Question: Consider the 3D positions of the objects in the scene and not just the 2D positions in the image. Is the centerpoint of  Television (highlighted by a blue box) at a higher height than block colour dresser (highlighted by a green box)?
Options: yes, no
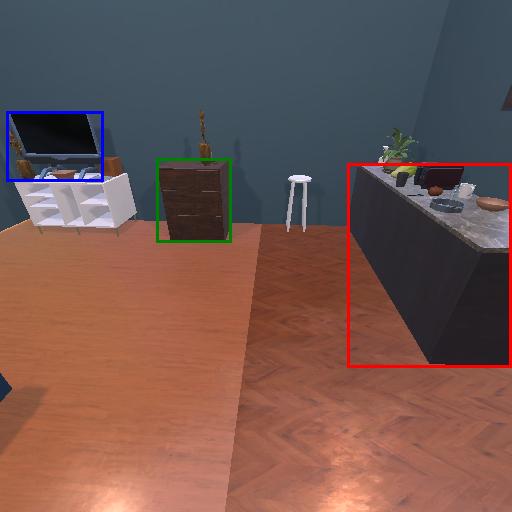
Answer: yes